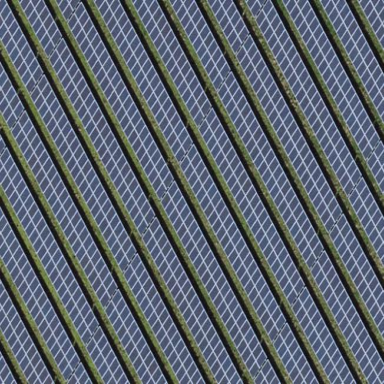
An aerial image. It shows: Solar power generator using photovoltaic panels.